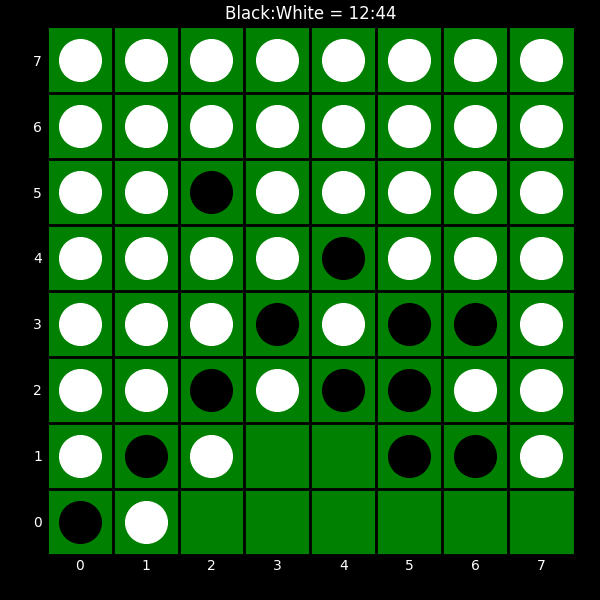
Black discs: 12
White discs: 44